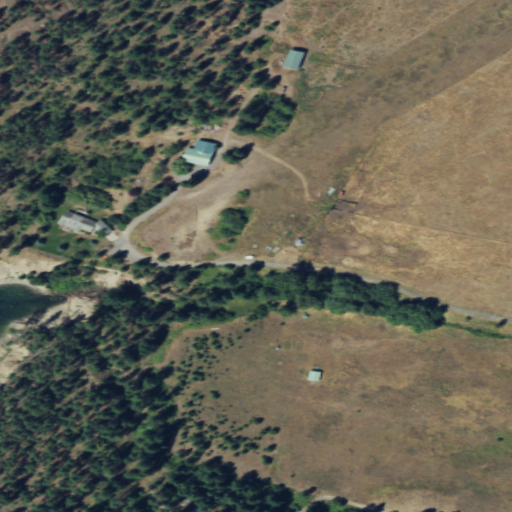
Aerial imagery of valley in Washington named Rickey Canyon containing shrub, evergreen forest, grassland, herbaceous wetlands, open development, and low intensity development